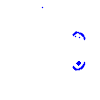
Particle: electron